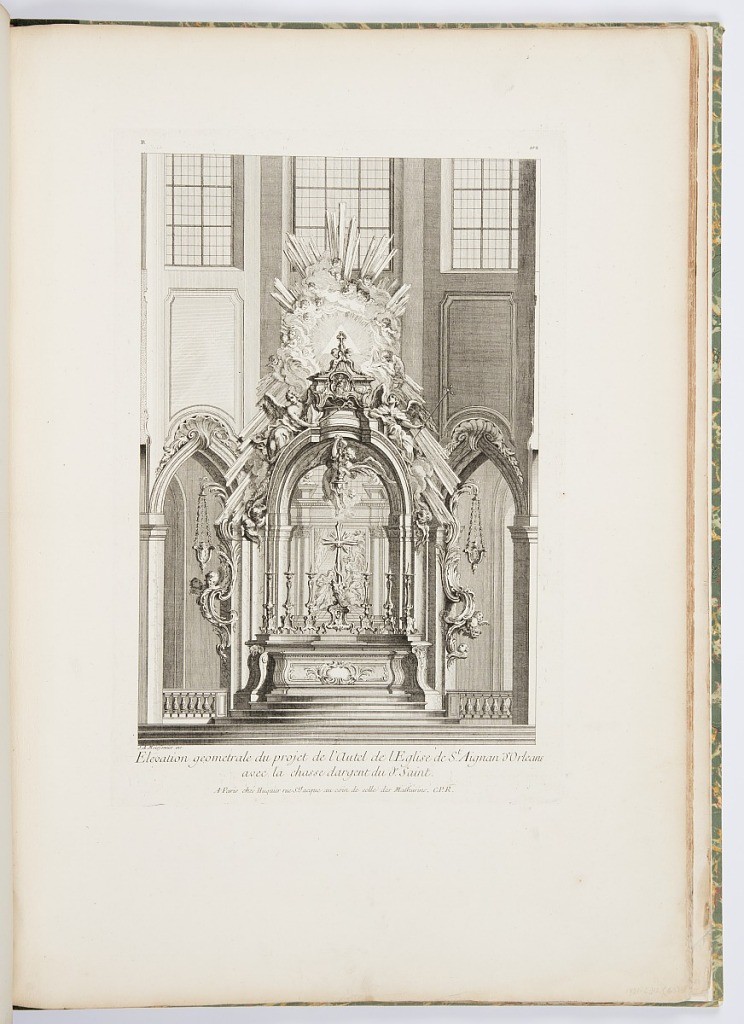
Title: Projet de l'Autel de l'Eglise de St. Aignan d'Orleans (Design for the Altar of the Church of St. Aignan of Orleans), plate 102, in Oeuvres de Juste-Aurèle Meissonnier (Works by Juste-Aurèle Meissonnier)
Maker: Juste-Aurèle Meissonnier, French, b. Italy, 1695–1750
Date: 1748
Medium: Engraving on white laid paper
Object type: Print
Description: Altar flanked by heavily decorated elements with putti heads and hanging lamps. Stairs lead up to the altar where six candlesticks stand, at center a cross decorated with figures and putti; above, a figure holds a lamp from a vine. Canopied by an arch decorated with figures and topped with a triangle from which sunrays emanate encircled by clouds and putti.